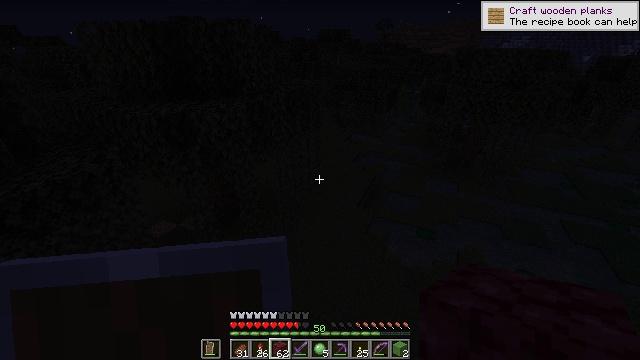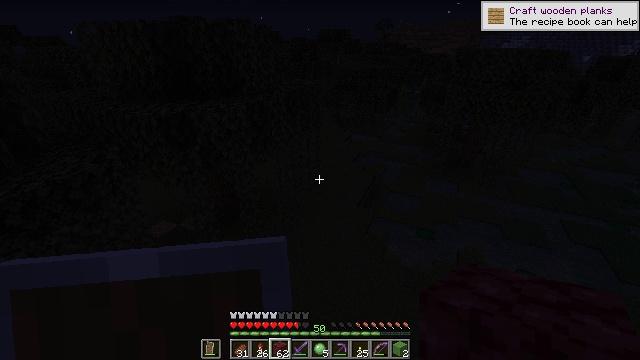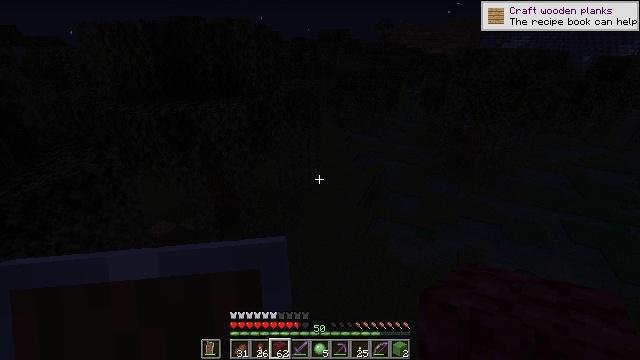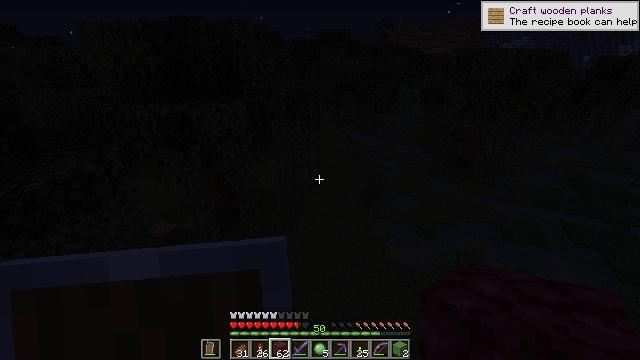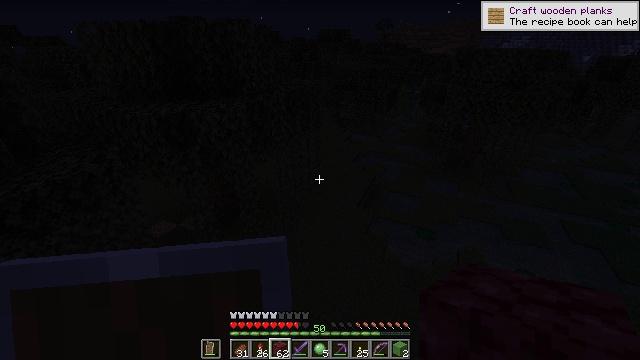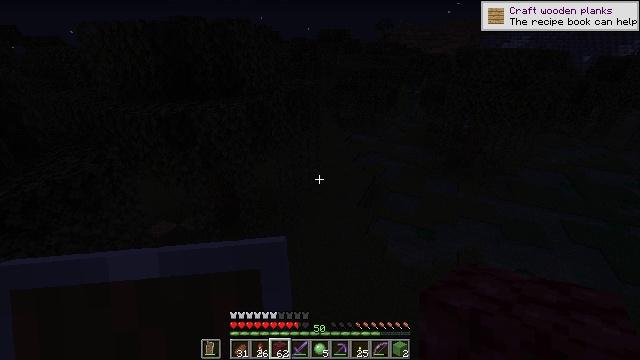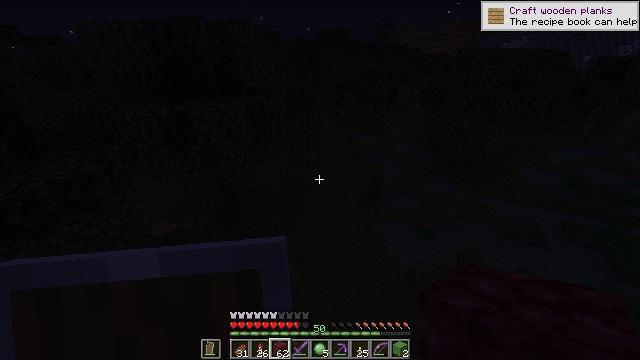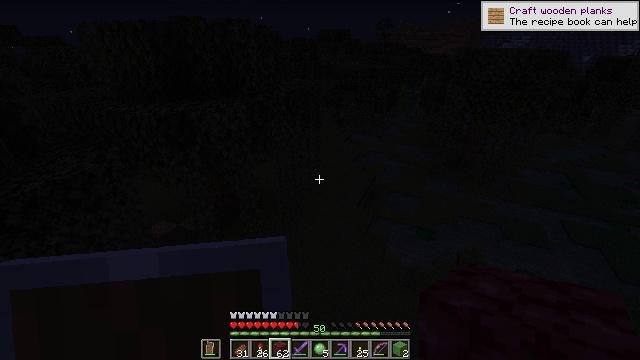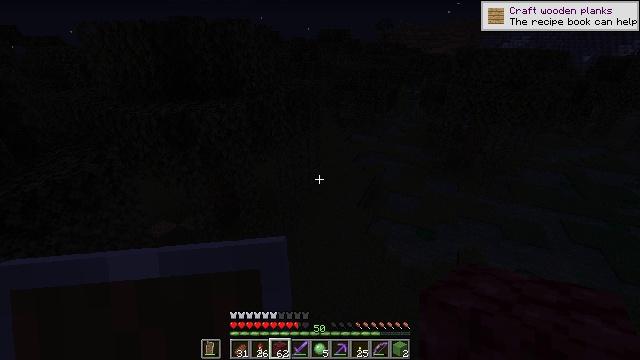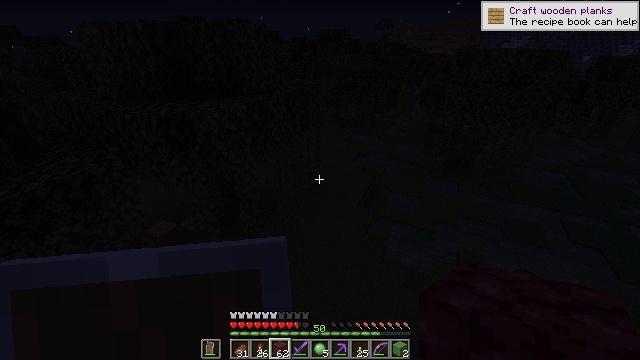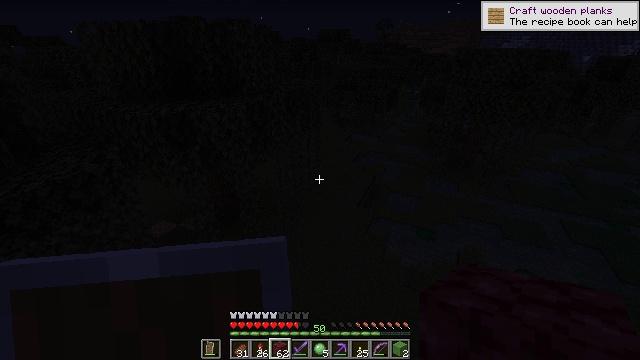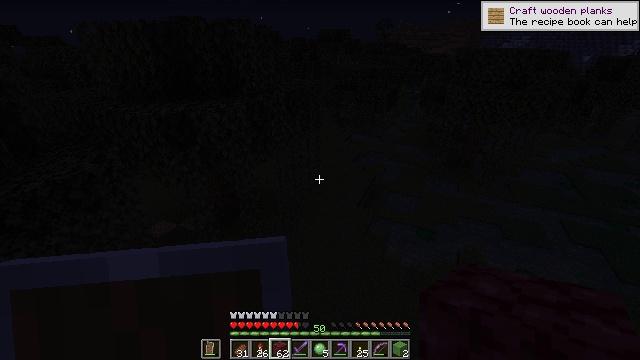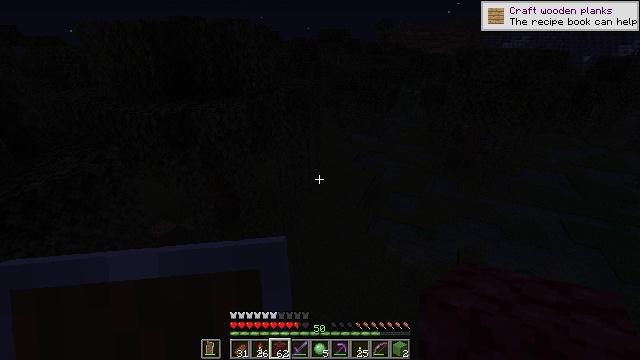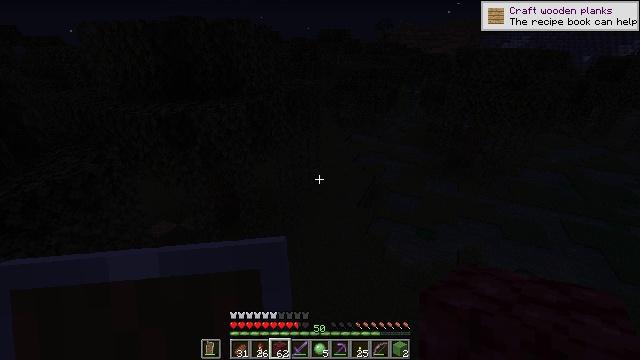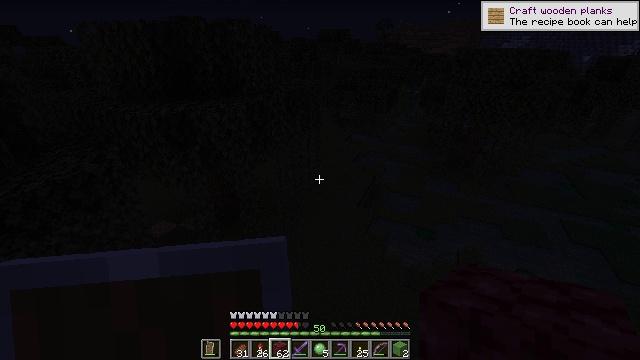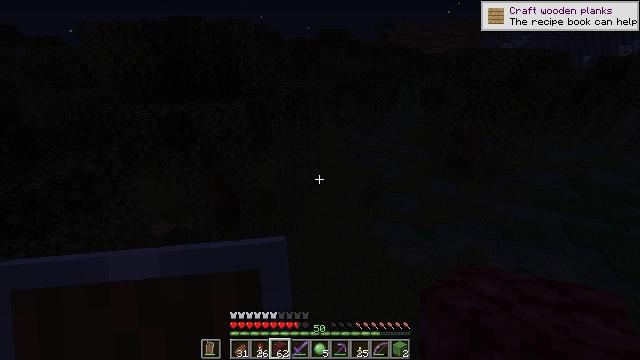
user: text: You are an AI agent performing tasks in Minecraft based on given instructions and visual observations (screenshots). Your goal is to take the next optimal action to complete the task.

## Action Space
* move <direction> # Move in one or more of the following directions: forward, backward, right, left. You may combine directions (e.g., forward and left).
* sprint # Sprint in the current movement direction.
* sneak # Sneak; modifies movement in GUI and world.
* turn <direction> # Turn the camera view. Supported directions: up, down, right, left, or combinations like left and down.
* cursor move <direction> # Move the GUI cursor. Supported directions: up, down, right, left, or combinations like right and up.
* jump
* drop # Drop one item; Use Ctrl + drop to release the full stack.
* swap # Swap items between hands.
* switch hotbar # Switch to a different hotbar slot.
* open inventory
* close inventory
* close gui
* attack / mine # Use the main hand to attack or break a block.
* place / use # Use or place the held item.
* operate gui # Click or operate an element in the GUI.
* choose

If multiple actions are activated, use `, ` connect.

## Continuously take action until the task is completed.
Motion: motion action
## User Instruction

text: Hunt mobs.
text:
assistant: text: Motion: no_op
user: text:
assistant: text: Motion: no_op
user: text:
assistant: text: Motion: no_op
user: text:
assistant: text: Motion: no_op
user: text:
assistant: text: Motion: no_op
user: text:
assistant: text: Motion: no_op
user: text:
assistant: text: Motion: no_op
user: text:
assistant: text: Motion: no_op
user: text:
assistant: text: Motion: no_op
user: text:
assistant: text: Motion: no_op
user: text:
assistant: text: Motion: no_op
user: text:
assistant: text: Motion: no_op
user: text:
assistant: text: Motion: no_op
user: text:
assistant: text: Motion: no_op
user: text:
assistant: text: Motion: no_op
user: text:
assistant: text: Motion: no_op
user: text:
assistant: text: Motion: no_op
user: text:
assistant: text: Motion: no_op
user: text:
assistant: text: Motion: no_op
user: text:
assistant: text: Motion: no_op
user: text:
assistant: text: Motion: no_op
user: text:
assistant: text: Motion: no_op
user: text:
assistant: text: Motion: no_op
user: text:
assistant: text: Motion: no_op
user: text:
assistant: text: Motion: no_op
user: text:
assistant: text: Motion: no_op
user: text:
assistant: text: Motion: no_op
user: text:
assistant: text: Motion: no_op
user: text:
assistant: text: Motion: no_op
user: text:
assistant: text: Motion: no_op